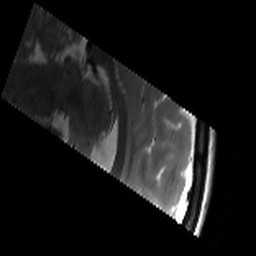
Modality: T2w
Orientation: sagittal
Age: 19
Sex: female
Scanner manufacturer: siemens
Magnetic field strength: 3 T
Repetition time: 8.02 s
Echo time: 0.08 s